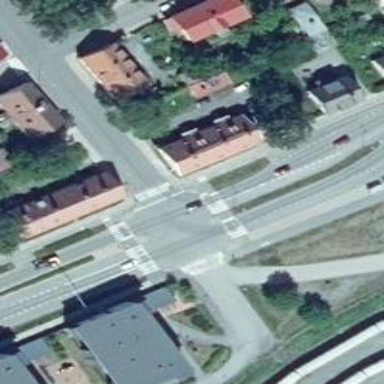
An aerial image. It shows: Cycleway with marked crossing. There is asphalt surface with crossing island.